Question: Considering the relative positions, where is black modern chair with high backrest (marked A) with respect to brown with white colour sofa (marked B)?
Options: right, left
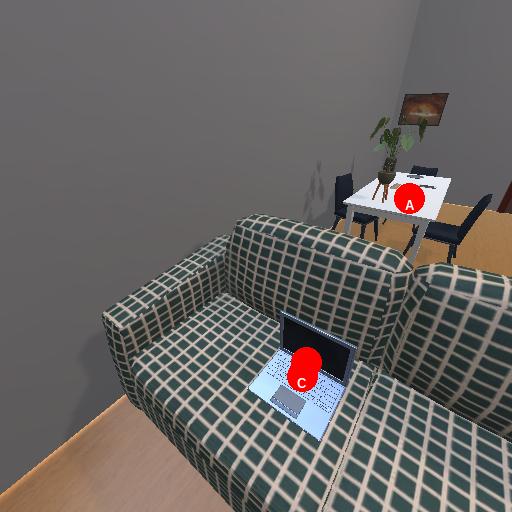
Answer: right